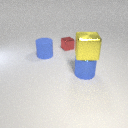
large blue rubber cylinder in front of small red metal cube